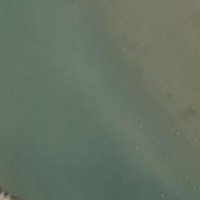
EUNIS habitat code: 15
Species observed at this site:
Anas platyrhynchos